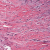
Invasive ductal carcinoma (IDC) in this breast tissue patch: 0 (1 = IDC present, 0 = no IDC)